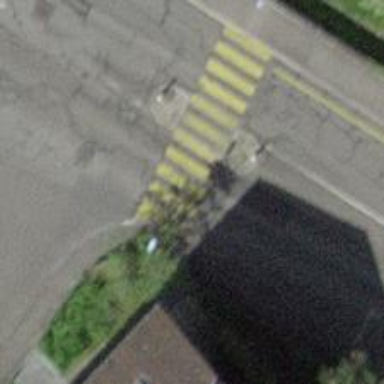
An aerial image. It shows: Marked zebra crossing with pedestrian island.